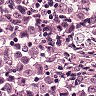
Metastatic tissue present: yes